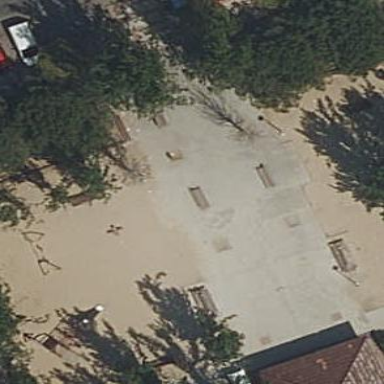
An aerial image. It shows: Playground area for leisure land.